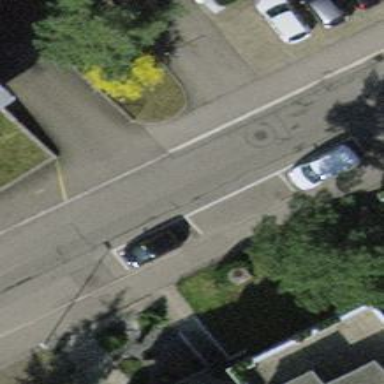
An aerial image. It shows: Parking lane area.